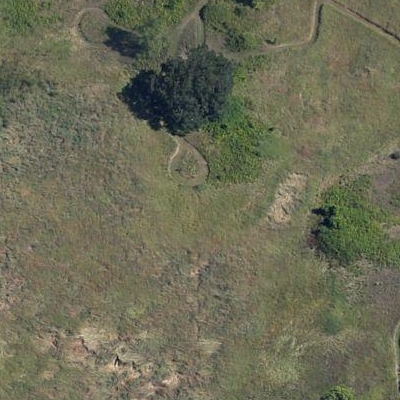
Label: Grass